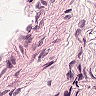
Metastatic tissue present: no